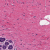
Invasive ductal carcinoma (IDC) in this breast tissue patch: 0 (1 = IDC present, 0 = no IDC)